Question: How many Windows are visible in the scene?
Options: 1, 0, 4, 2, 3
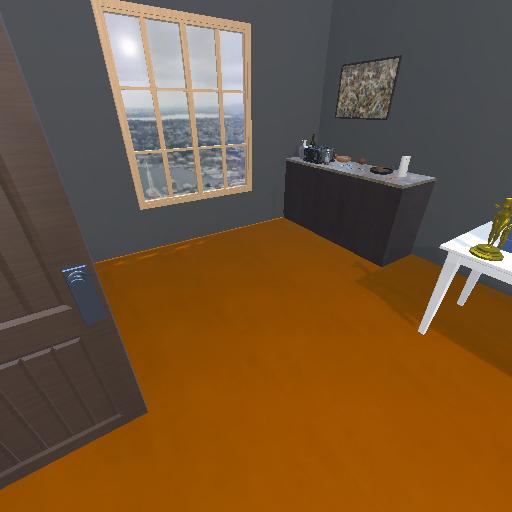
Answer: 1